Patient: sex F, age 83
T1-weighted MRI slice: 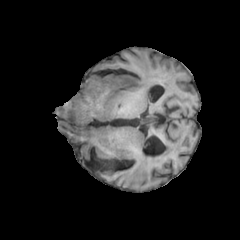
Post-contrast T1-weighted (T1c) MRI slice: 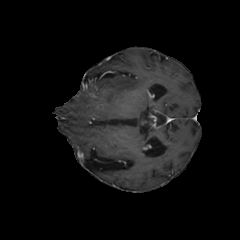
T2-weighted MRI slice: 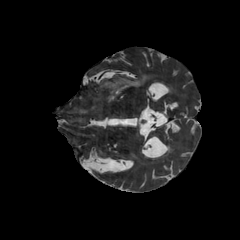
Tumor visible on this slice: yes
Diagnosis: Glioblastoma, IDH-wildtype
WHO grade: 4